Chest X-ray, PA view. Patient: 44 years old, sex M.
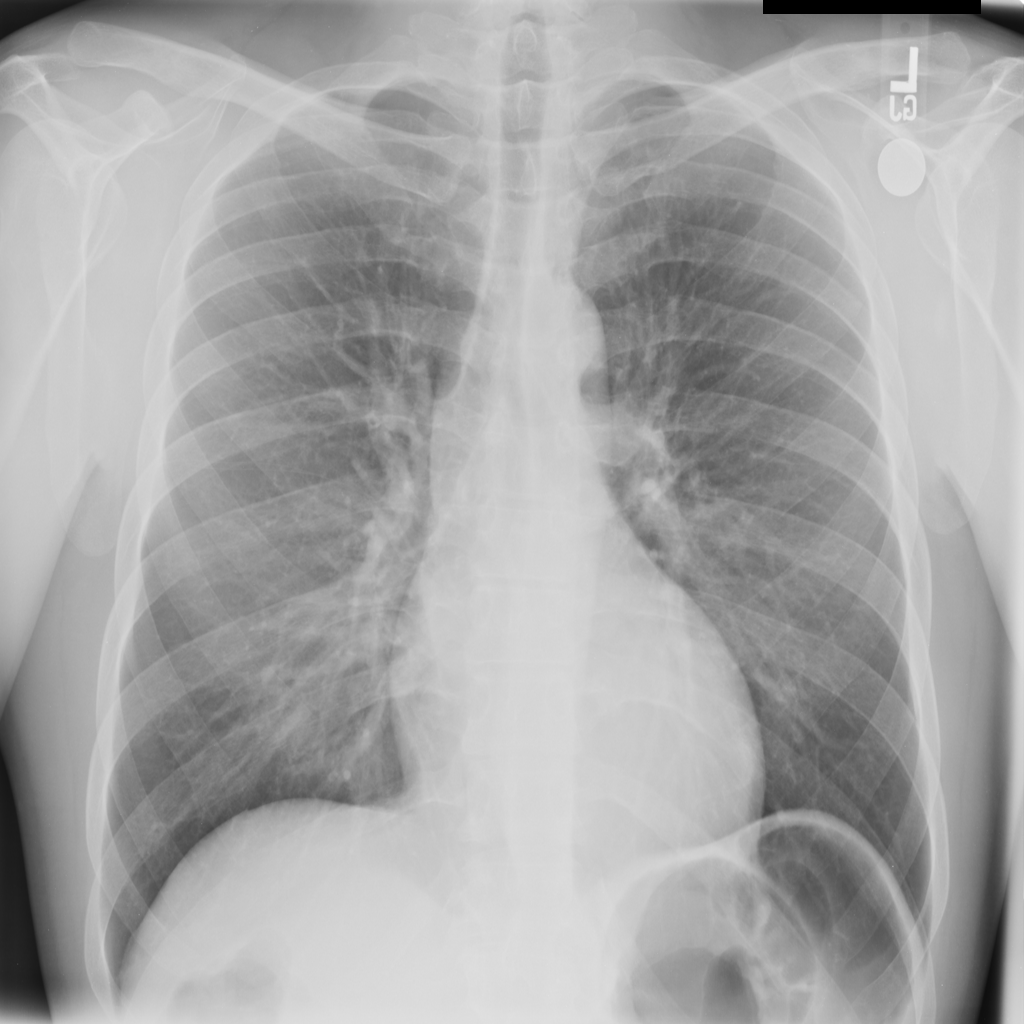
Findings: No Finding